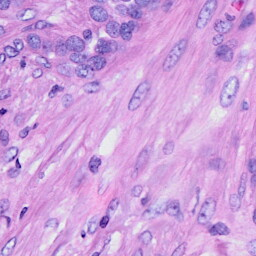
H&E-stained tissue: Ovarian